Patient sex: M
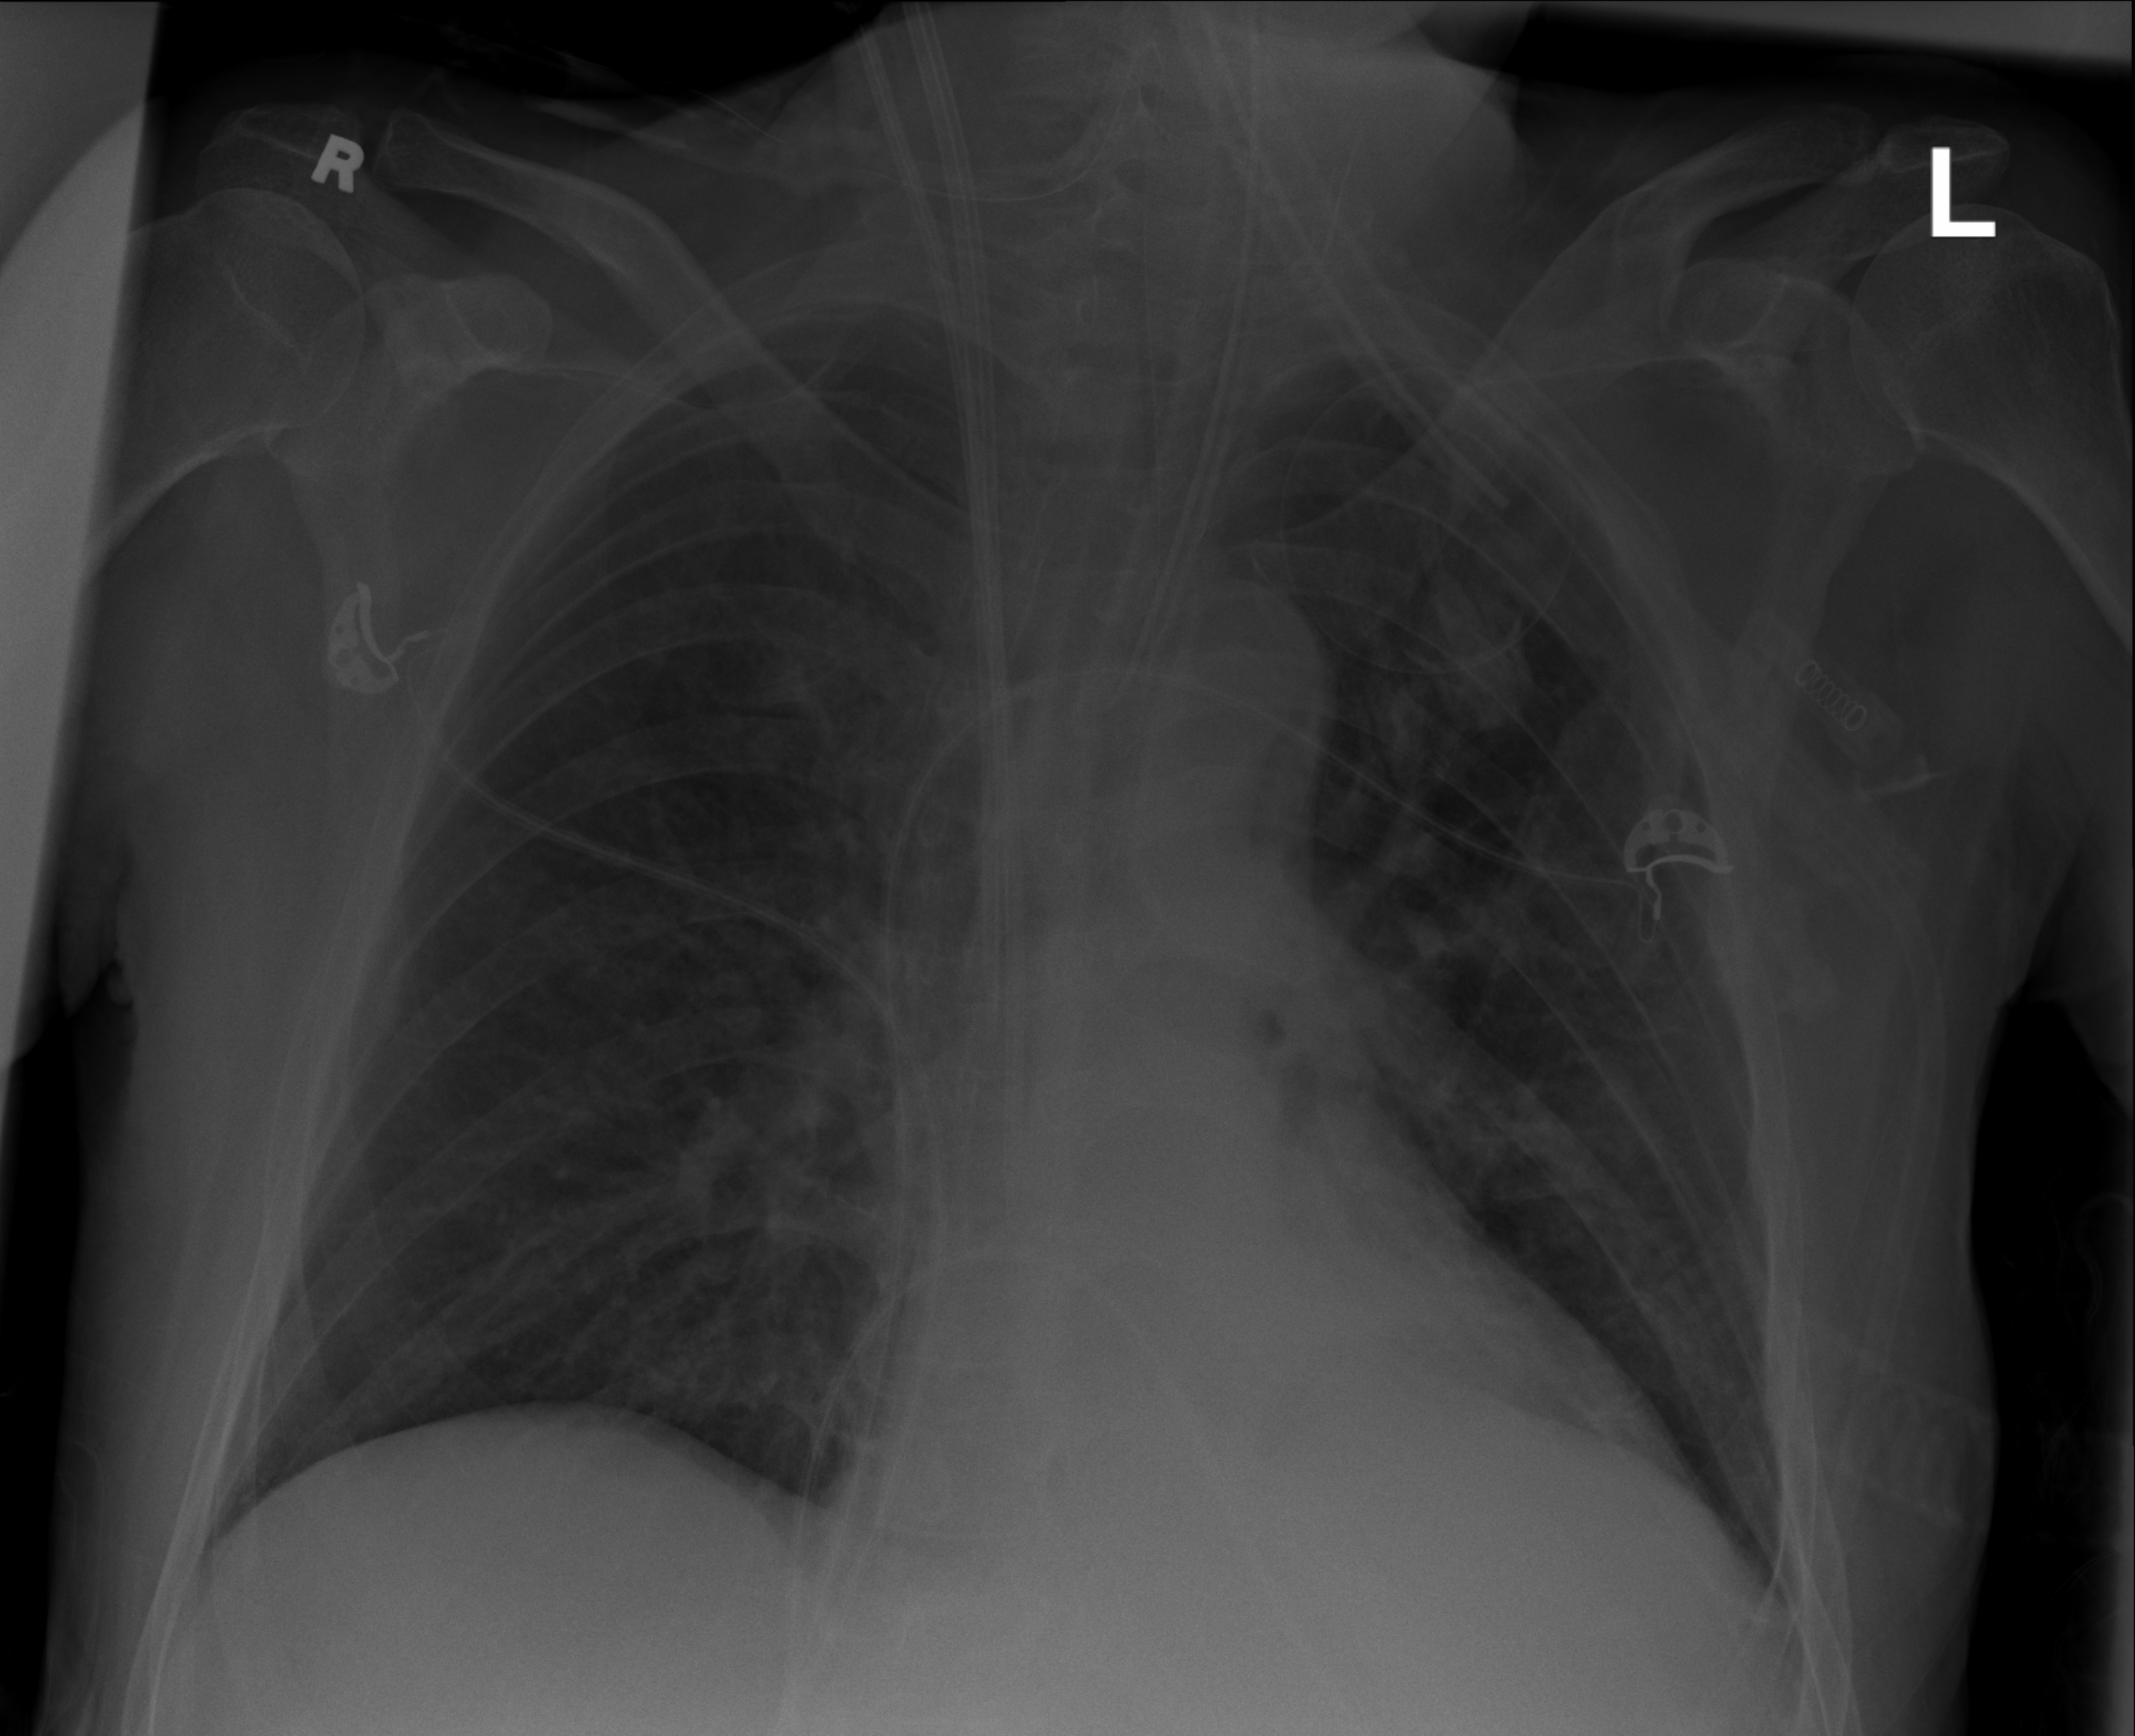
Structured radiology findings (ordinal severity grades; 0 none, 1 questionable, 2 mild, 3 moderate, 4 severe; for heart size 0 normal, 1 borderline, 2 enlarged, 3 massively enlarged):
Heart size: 2
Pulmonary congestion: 1
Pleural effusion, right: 0
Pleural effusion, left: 0
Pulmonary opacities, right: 1
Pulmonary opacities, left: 1
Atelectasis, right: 1
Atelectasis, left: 1